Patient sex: F
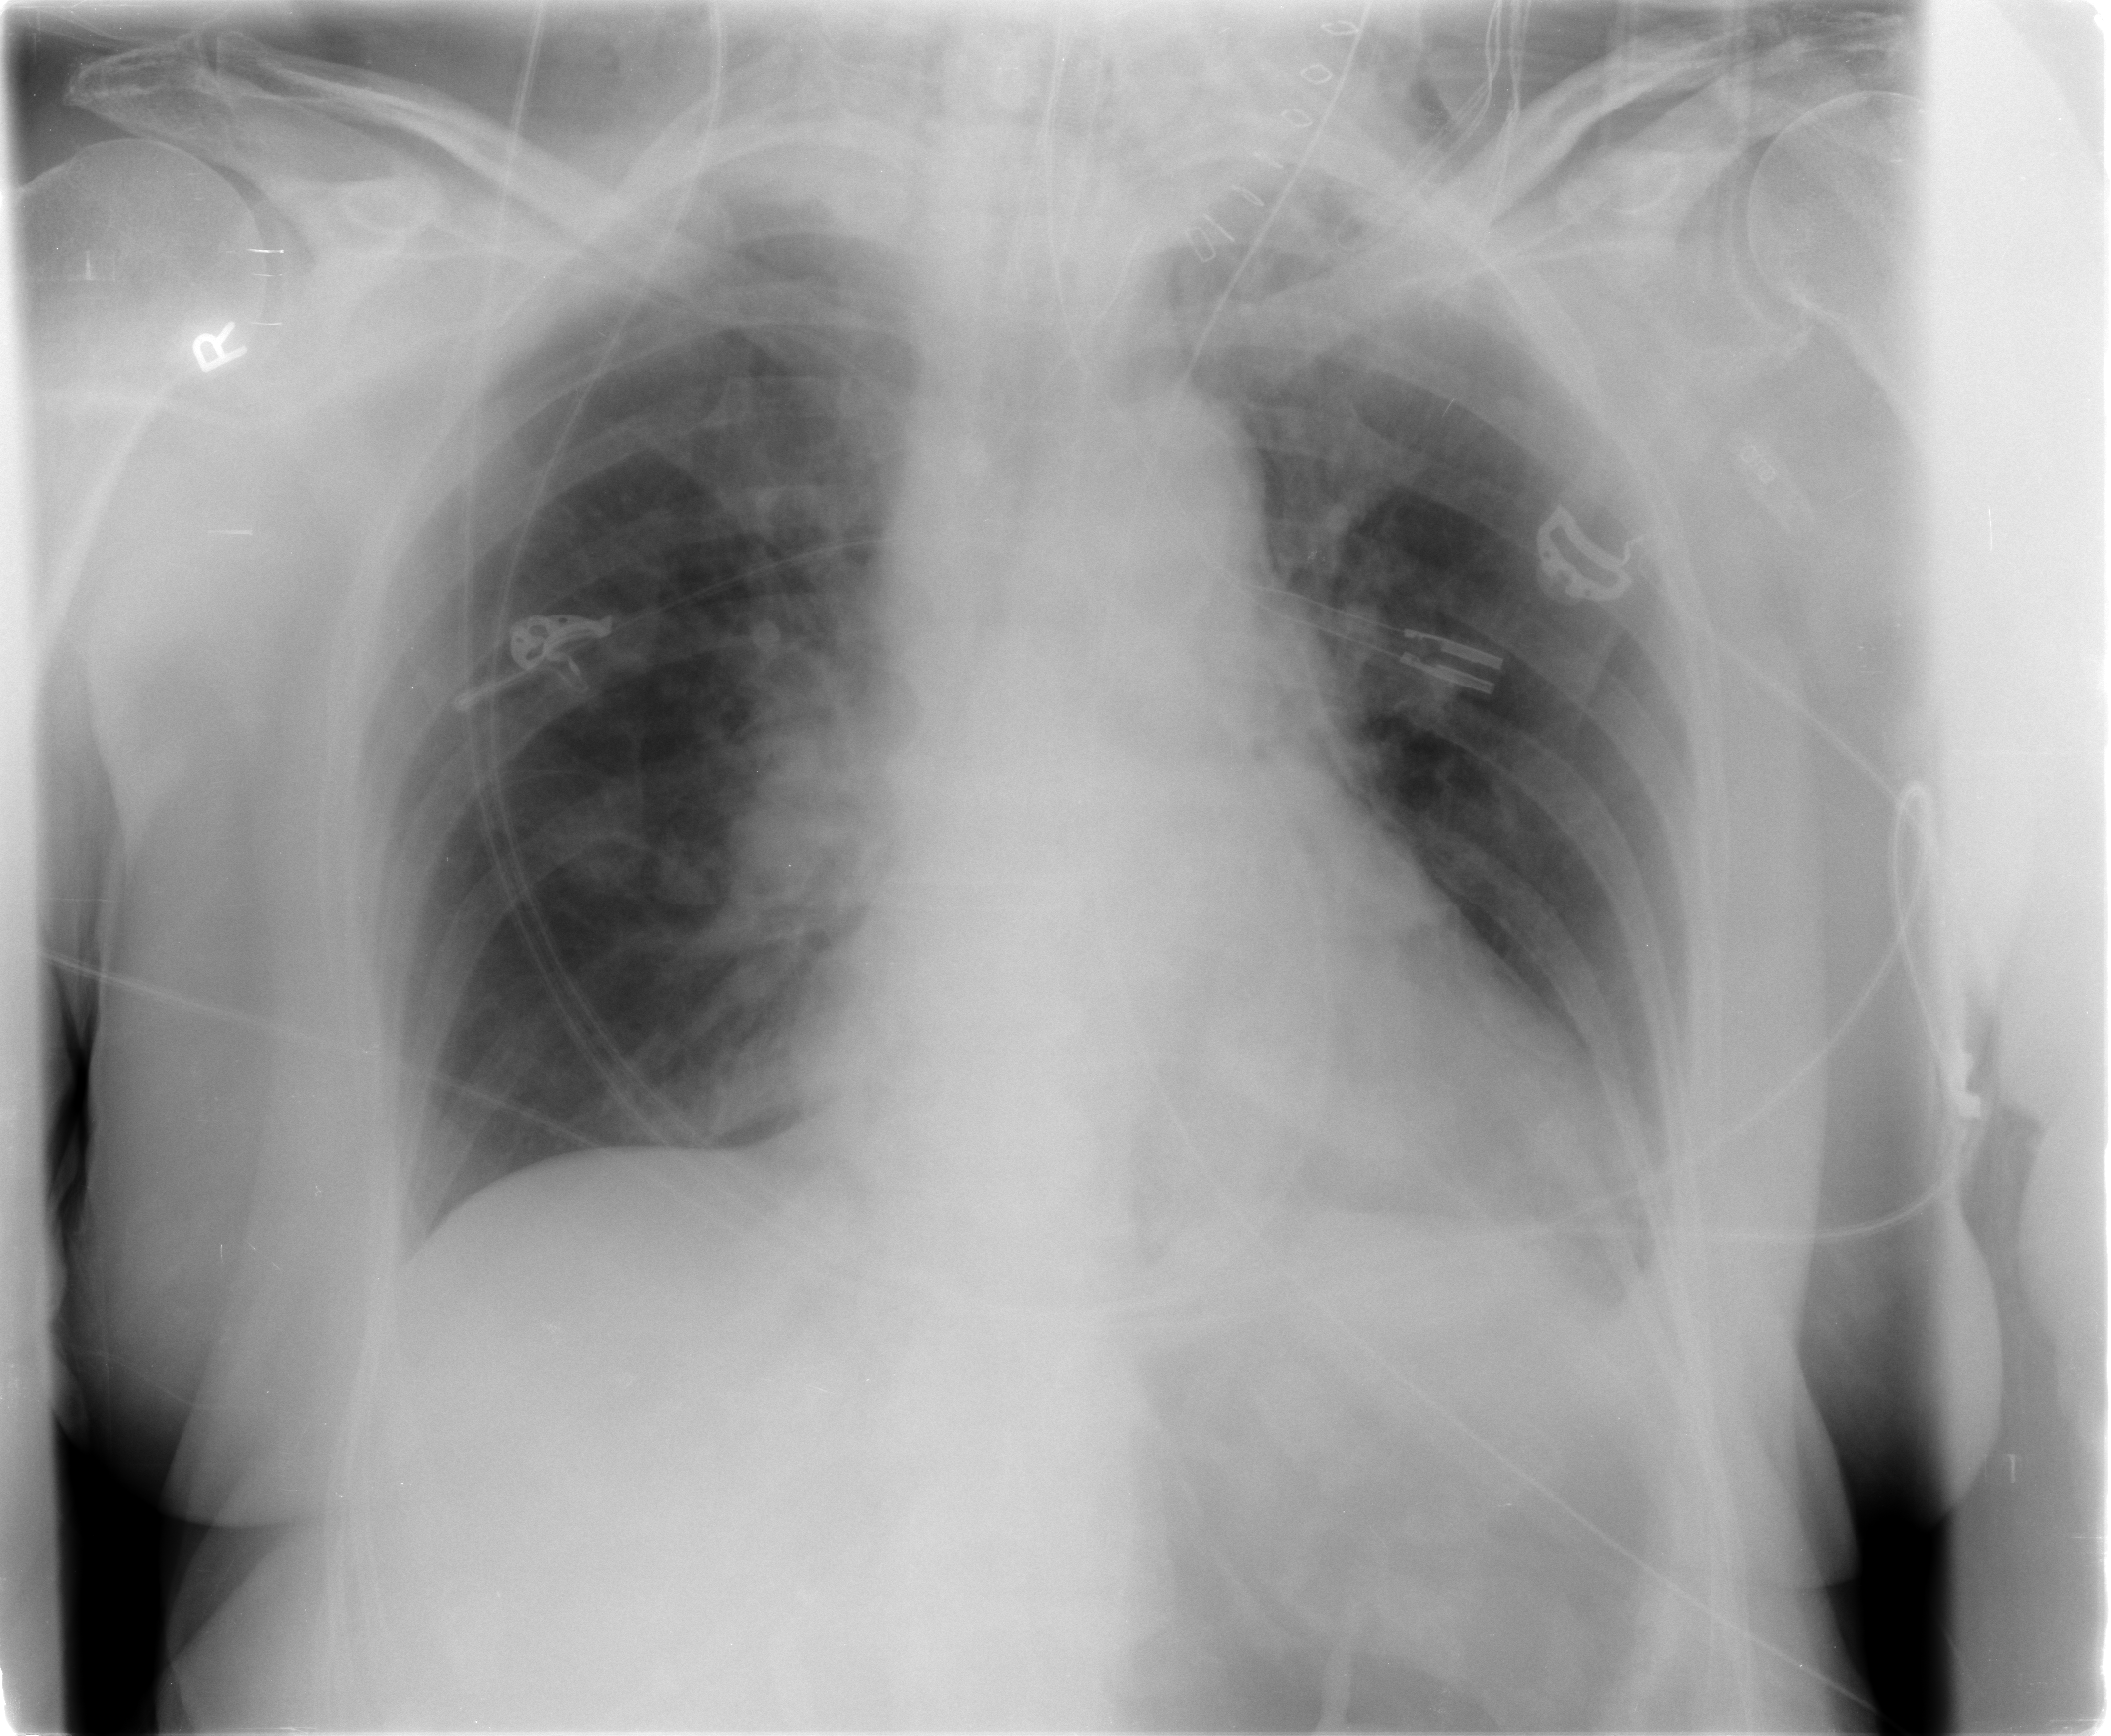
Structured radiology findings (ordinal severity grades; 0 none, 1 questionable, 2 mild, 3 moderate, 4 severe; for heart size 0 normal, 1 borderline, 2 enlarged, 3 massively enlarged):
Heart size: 0
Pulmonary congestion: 0
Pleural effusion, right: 0
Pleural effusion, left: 1
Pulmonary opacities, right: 0
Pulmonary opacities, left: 0
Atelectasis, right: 0
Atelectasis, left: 0